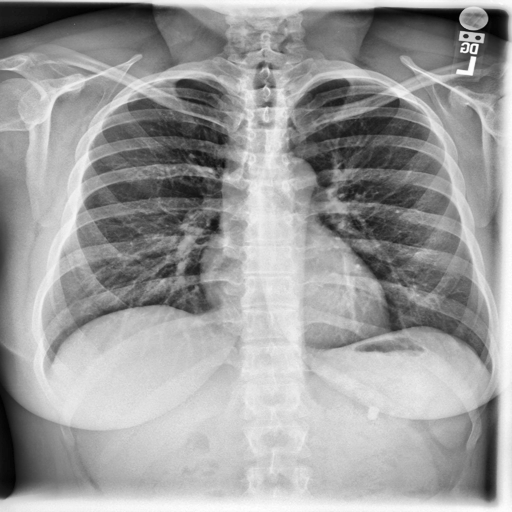
Finding: NORMAL